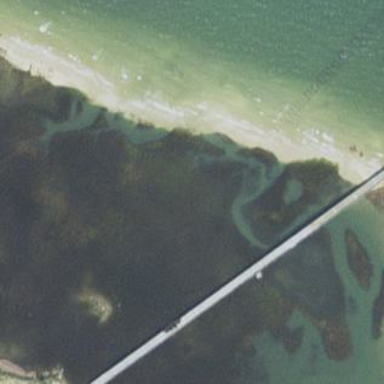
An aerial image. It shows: Man-made pier.